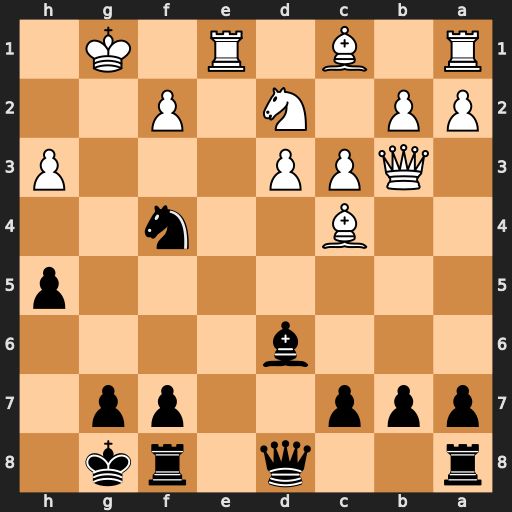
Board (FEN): r2q1rk1/ppp2pp1/3b4/7p/2B2n2/1QPP3P/PP1N1P2/R1B1R1K1
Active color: b
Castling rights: -
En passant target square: -
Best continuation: Qg5+ Kf1 Qg2#